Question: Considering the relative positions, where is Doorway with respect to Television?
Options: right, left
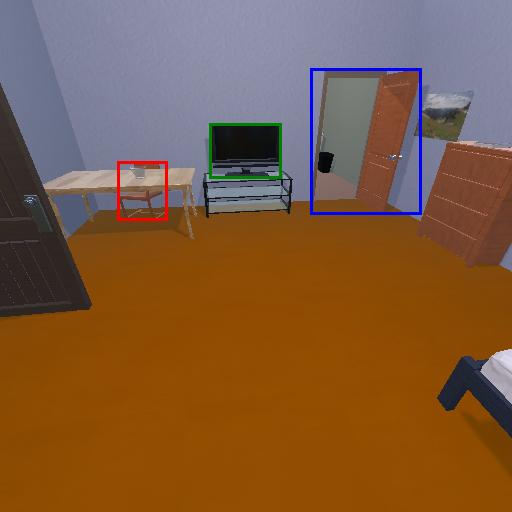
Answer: right